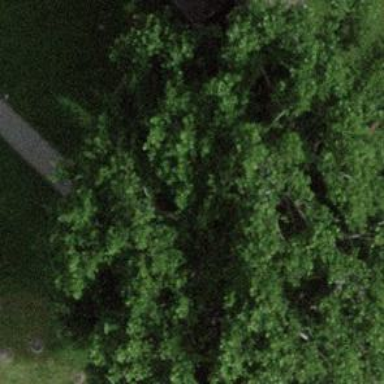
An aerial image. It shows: Broadleaved tree designated as natural monument.